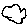
Label: cloud